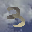
Label: 3